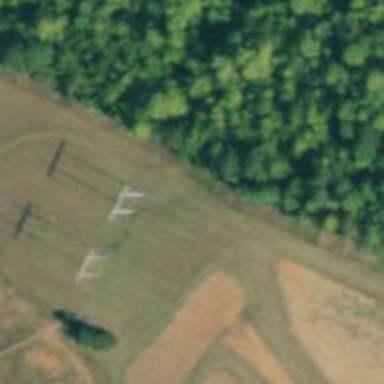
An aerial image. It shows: H-frame power tower with distinctive design.